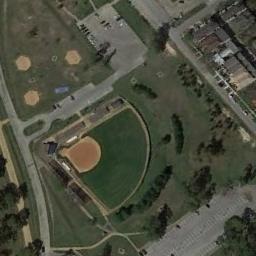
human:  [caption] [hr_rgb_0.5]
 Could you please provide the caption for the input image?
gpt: A baseball diamond on the lawn with some trees while sone houses and a parking lot beside .

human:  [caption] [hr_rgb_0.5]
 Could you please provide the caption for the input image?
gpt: The left of the houses is a baseball diamond .

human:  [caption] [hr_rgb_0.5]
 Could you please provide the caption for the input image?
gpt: Many buildings are next to  the baseball diamond .

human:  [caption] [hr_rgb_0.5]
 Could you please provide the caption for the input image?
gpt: Three circular baseball diamonds and a fan-shaped baseball diamond are in the middle of trees and buildings .

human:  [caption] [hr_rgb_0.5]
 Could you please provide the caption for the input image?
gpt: The picture shows three baseball fields and a row of black houses .